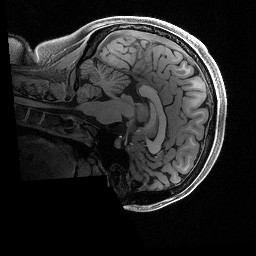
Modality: T1w
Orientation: sagittal
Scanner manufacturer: siemens
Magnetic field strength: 3 T
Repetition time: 2.5 s
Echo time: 0.0029 s